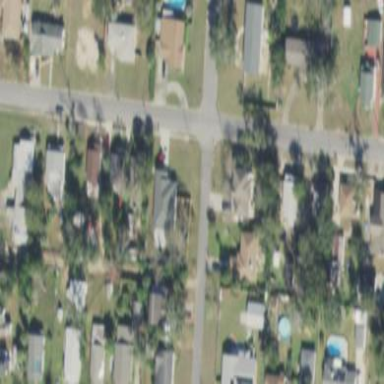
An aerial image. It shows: This residential area consists of single-family homes.